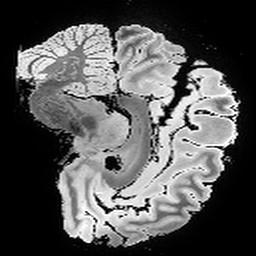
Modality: T2w
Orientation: sagittal